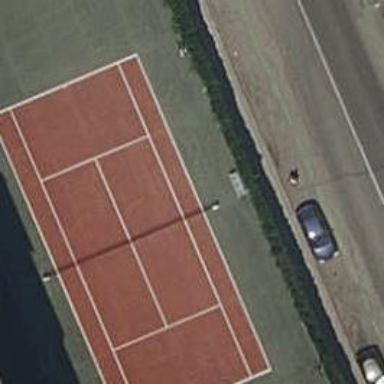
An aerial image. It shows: Tennis court on pitch.